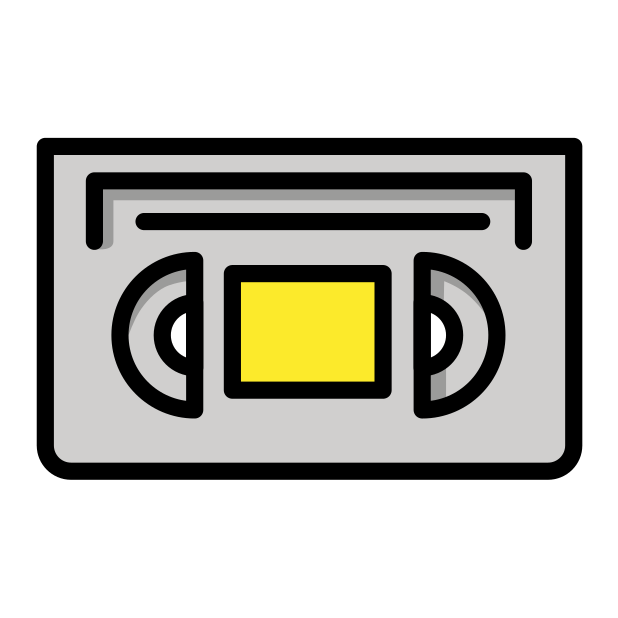
Emoji: 📼
Name: videocassette
Unicode: 0x1f4fc